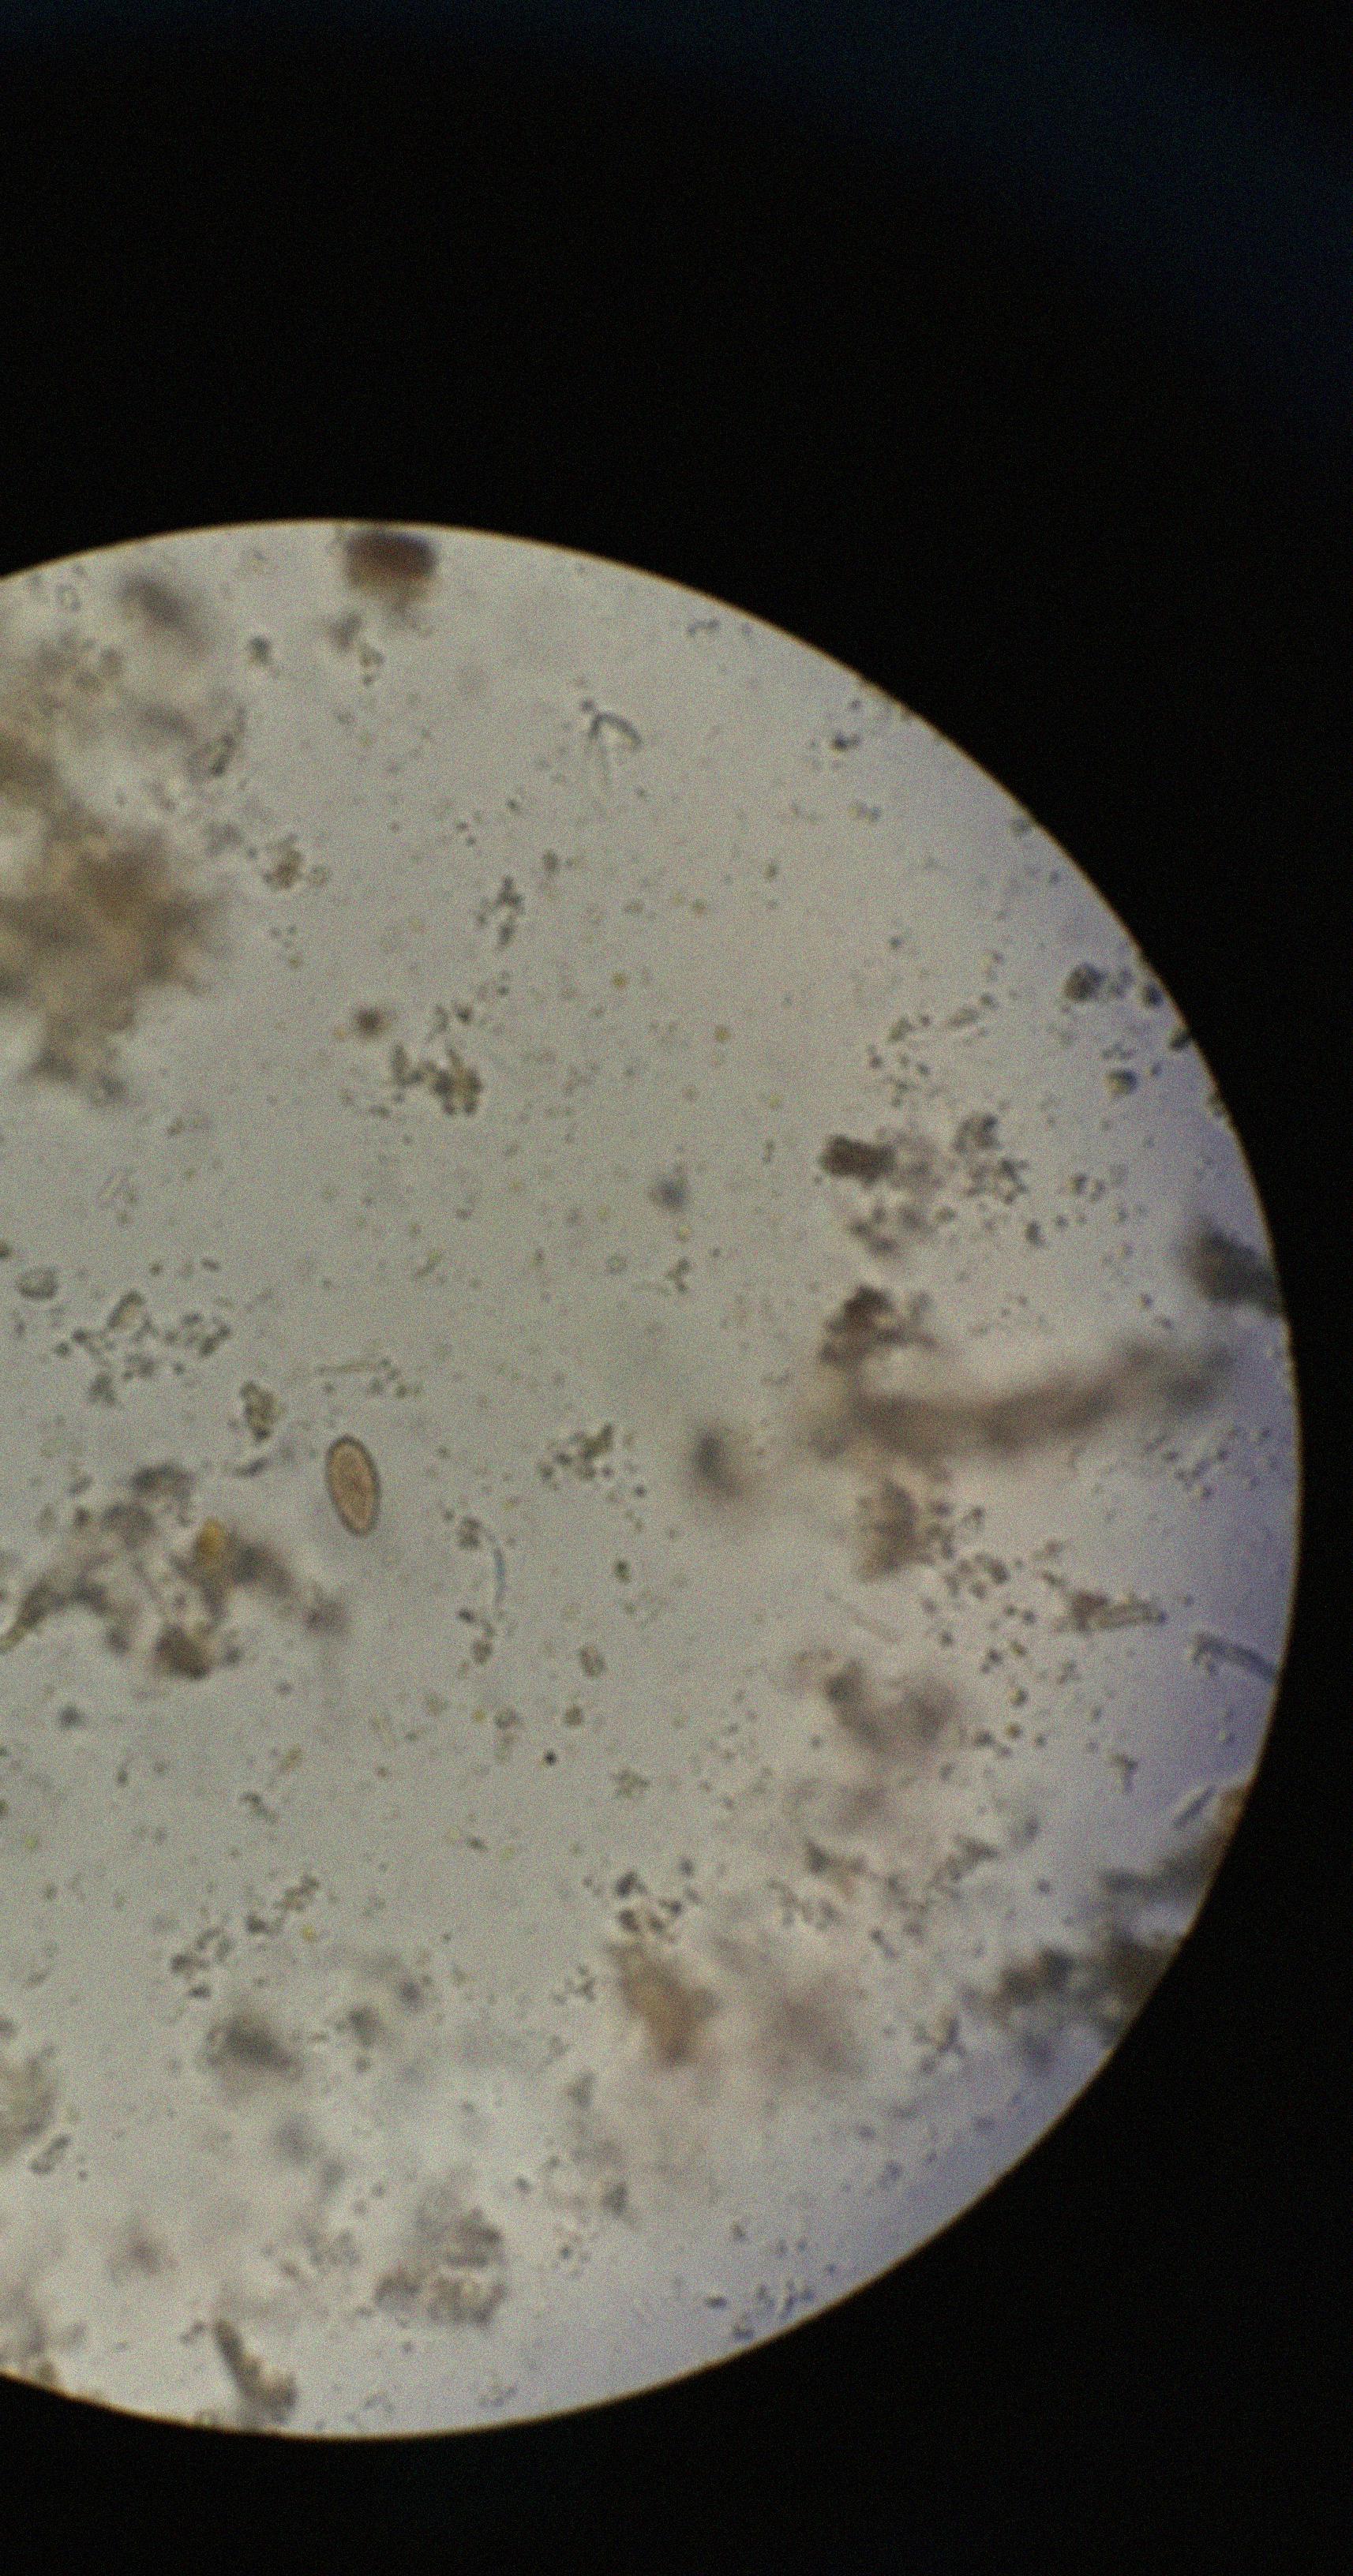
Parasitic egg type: Opisthorchis viverrine